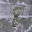
Label: 8